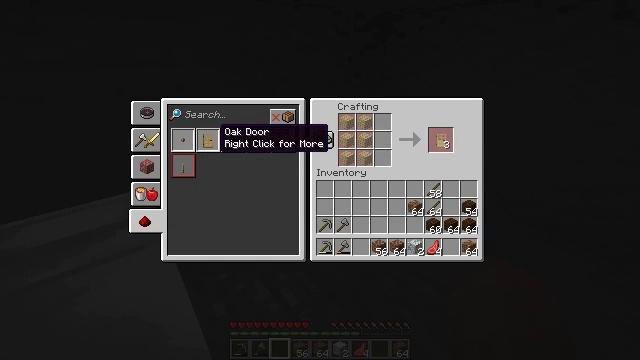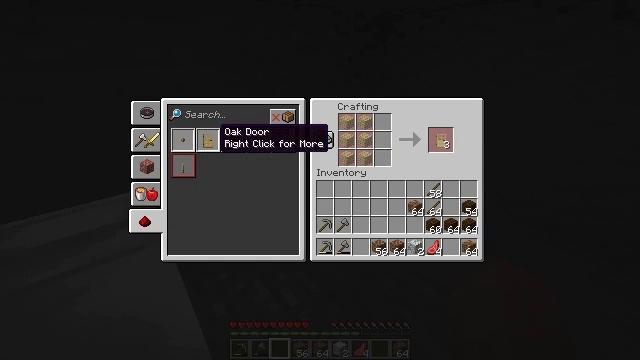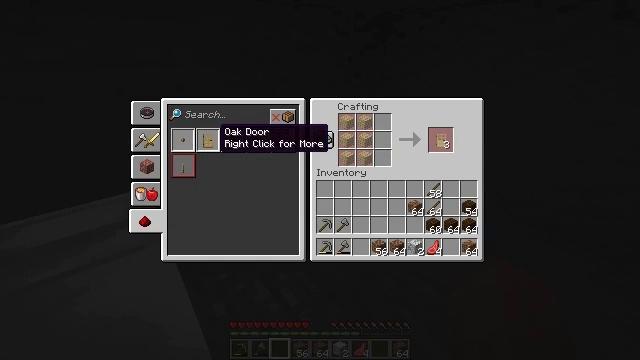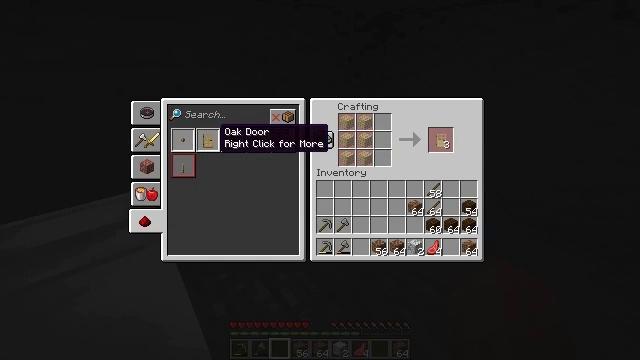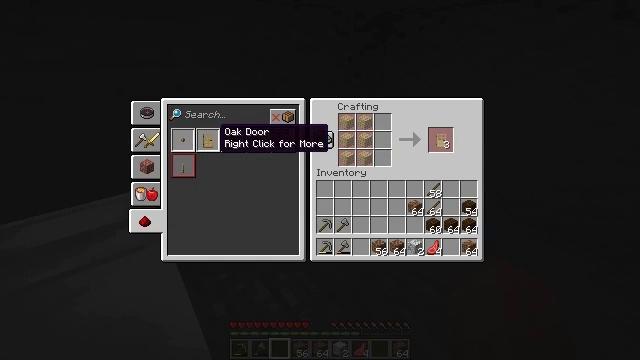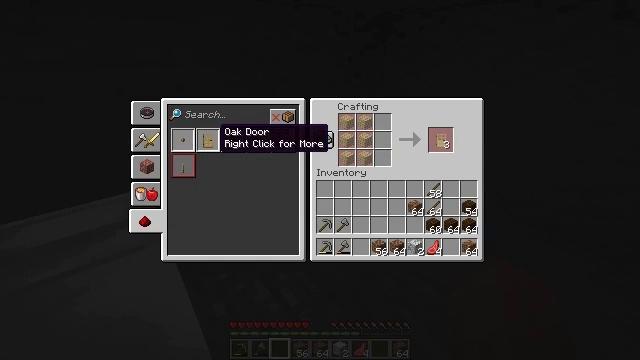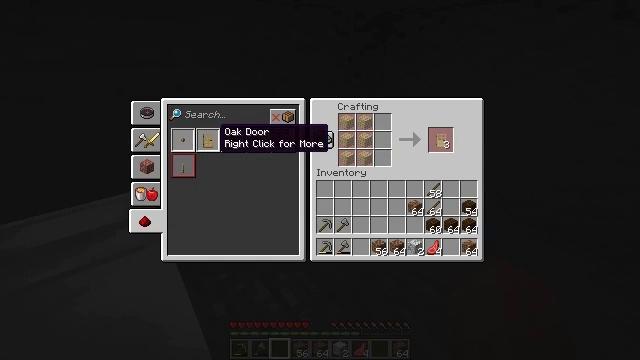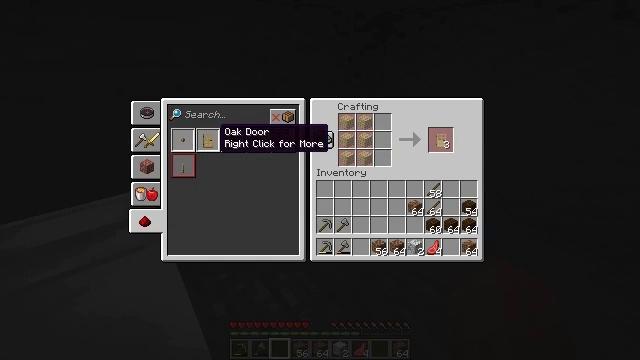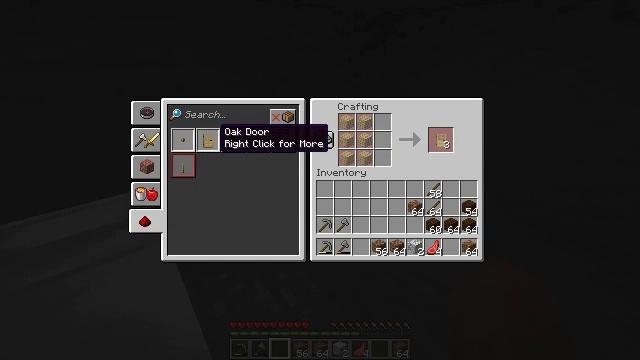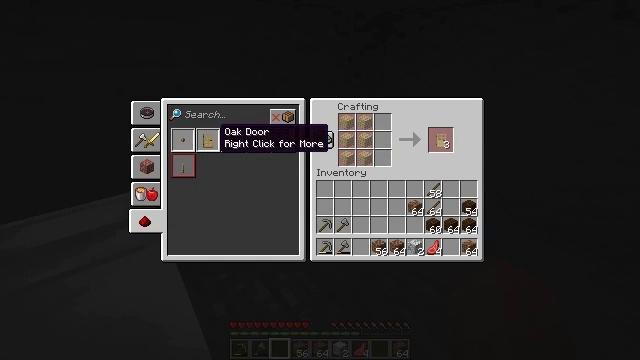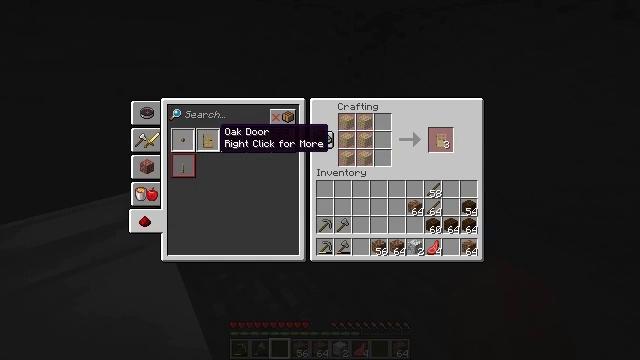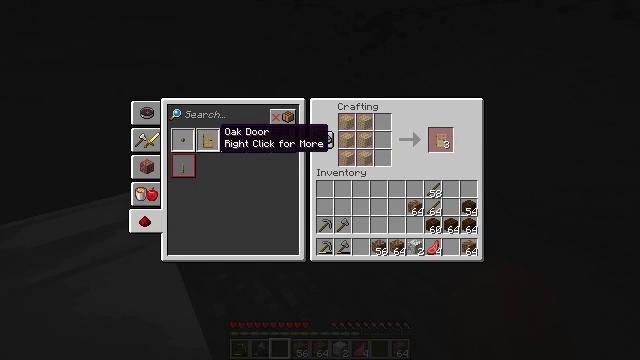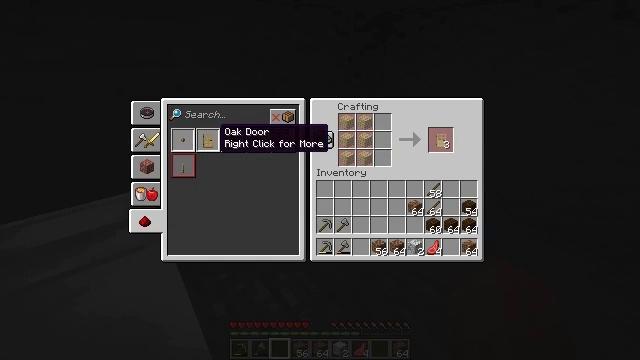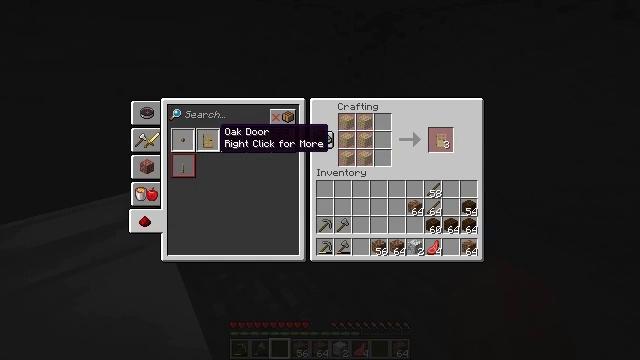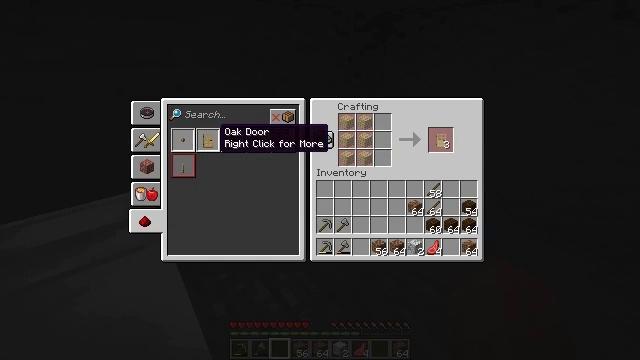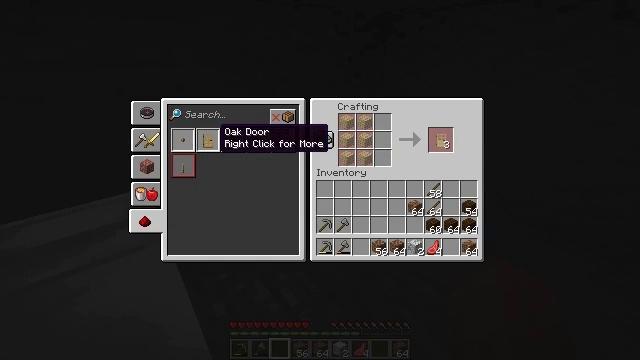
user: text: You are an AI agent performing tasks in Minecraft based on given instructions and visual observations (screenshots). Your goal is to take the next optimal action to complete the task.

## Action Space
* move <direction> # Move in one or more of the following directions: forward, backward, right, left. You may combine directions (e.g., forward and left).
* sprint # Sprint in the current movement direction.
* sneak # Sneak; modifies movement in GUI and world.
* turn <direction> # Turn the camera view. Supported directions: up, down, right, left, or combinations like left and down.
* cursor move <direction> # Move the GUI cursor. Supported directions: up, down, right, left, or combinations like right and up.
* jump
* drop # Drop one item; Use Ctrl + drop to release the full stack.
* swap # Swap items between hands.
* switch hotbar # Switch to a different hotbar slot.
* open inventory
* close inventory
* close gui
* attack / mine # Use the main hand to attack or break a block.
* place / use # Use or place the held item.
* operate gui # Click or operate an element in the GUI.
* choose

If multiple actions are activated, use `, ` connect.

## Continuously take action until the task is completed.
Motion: motion action
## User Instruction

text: Craft a dark oak door.
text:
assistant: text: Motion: no_op
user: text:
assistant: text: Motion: no_op
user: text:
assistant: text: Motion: no_op
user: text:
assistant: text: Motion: no_op
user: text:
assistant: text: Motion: no_op
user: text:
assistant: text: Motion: operate gui
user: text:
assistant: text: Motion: operate gui
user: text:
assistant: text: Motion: no_op
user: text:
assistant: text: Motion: no_op
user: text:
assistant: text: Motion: no_op
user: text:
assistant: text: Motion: no_op
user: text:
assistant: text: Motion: no_op
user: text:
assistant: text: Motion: no_op
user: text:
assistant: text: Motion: no_op
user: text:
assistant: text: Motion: no_op
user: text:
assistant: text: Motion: no_op
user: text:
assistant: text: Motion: no_op
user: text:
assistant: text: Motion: cursor move right
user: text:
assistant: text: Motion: cursor move right
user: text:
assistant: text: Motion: cursor move right
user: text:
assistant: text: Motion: cursor move right
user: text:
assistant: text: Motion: cursor move right
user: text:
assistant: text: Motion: no_op
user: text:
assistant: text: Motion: no_op
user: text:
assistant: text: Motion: no_op
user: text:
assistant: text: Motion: no_op
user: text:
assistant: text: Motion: no_op
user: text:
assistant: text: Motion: cursor move left
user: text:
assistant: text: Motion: cursor move left
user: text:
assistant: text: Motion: cursor move left